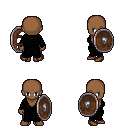
a pixel art fantasy rpg character, female body template, human, dark skin, gray robe, metal pants, plain hairstyle, brown shoes, shield, four views (front, back, left, right), 2x2 character sprite sheet, small pixel art, hard edges, no anti-aliasing